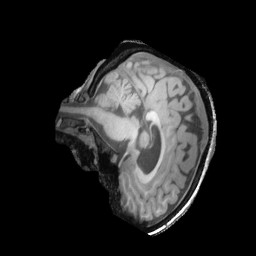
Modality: T1w
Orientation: sagittal
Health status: ill
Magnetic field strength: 3 T